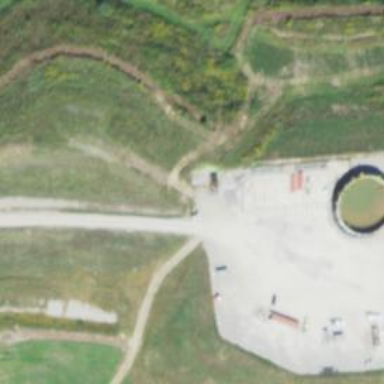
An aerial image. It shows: Storage tank that is man-made.